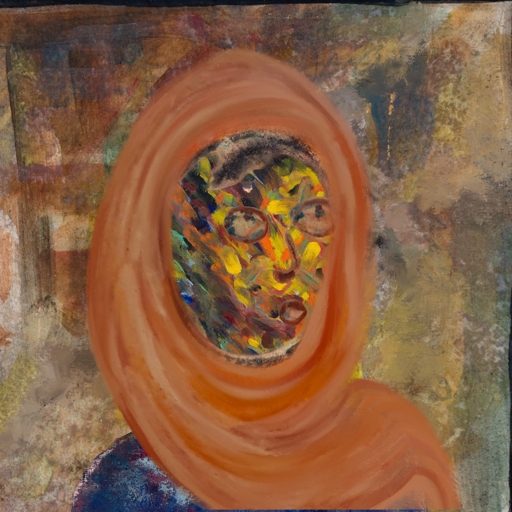
Background: Mosgoul, Head And Neck Side: An_Impression, Face Side: Orphan, Bust: Irani, Hair Side: Childish, Head Accessory: Pious_Lady_Scarf, Second Necklace: Blank, Necklace: Blank, Baby: Blank